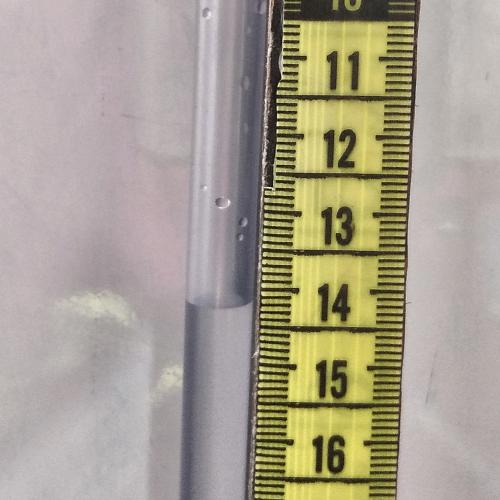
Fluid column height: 14.2 cm